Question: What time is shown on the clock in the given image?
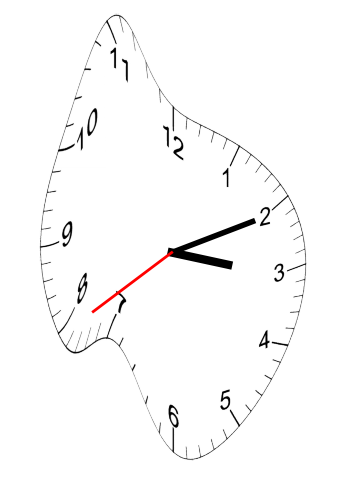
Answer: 03:10:39